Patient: sex M, age 34
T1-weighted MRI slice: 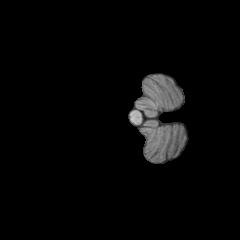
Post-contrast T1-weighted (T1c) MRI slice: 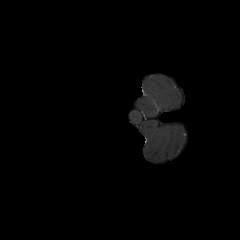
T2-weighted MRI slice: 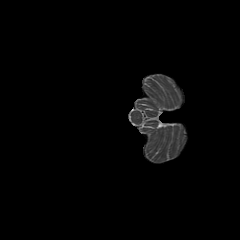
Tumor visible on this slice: no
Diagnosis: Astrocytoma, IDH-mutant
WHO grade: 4